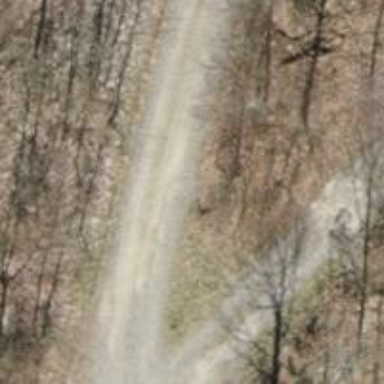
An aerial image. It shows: Compacted track with grade2 level.